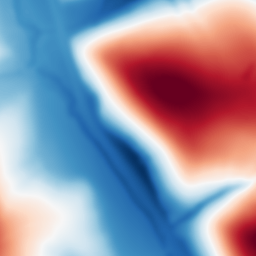
Category: multiscale
Decomposition family: dog
Decomposition parameters: sigma_low: 3
sigma_high: 100
Upsampling method: lanczos
Upsampling parameters: scale: 4
Upsampling scale: 4